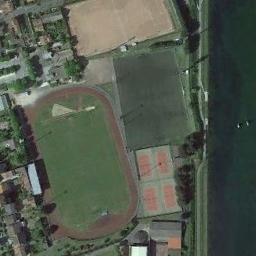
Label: ground_track_field